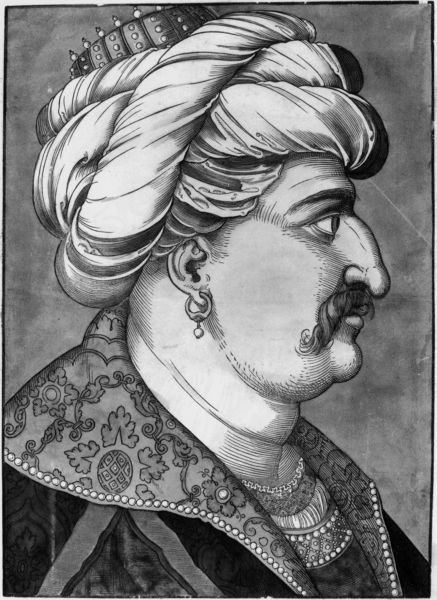
Titel: Bildnis von Sultan Soliman dem Großen
Künstler: Erhard Schön
Institution: (Seriendruck)
Schlagwörter: mann, weiß, blumen, grau, hut, mund, nase, ohr, ohrring, profil, schmuck, schwarz, stirn, zeichnung, tuch, muster, ornament, bart, schnurrbart, augen, falten, kragen, bildnis, hals, herr, portrait, porträt, auge, mantel, stickerei, ohrringe, brustbild, kinn, krone, lippen, perle, perlen, ranken, studie, grafik, türe, falte, brauen, faltenwurf, wange, schnauzer, halskette, orient, druck, radierung, stich, doppelkinn, kupferstich, turban, araber, sultan, straffur, ohhring, türke, osmane, orientale, perlenstickerei, südländer, emir, druchk